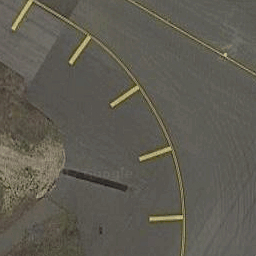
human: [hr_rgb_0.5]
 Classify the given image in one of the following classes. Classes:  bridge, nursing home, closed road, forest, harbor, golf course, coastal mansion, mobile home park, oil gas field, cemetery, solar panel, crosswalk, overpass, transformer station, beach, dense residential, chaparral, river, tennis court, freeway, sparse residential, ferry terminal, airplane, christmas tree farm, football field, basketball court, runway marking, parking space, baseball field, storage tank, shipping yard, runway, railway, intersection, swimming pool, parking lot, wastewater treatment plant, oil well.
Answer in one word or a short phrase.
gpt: runway marking